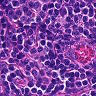
Metastatic tissue present: no